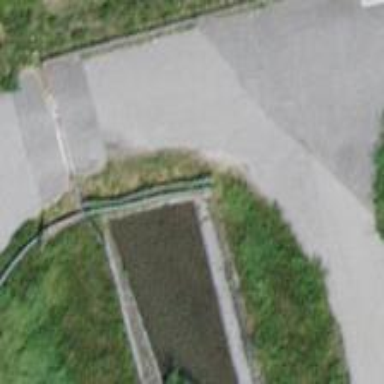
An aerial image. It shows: Tunnel through canal.